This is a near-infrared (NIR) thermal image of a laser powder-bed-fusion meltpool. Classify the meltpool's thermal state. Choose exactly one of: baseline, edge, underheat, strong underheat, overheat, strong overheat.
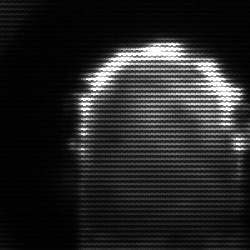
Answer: baseline